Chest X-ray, PA view. Patient: 37 years old, sex M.
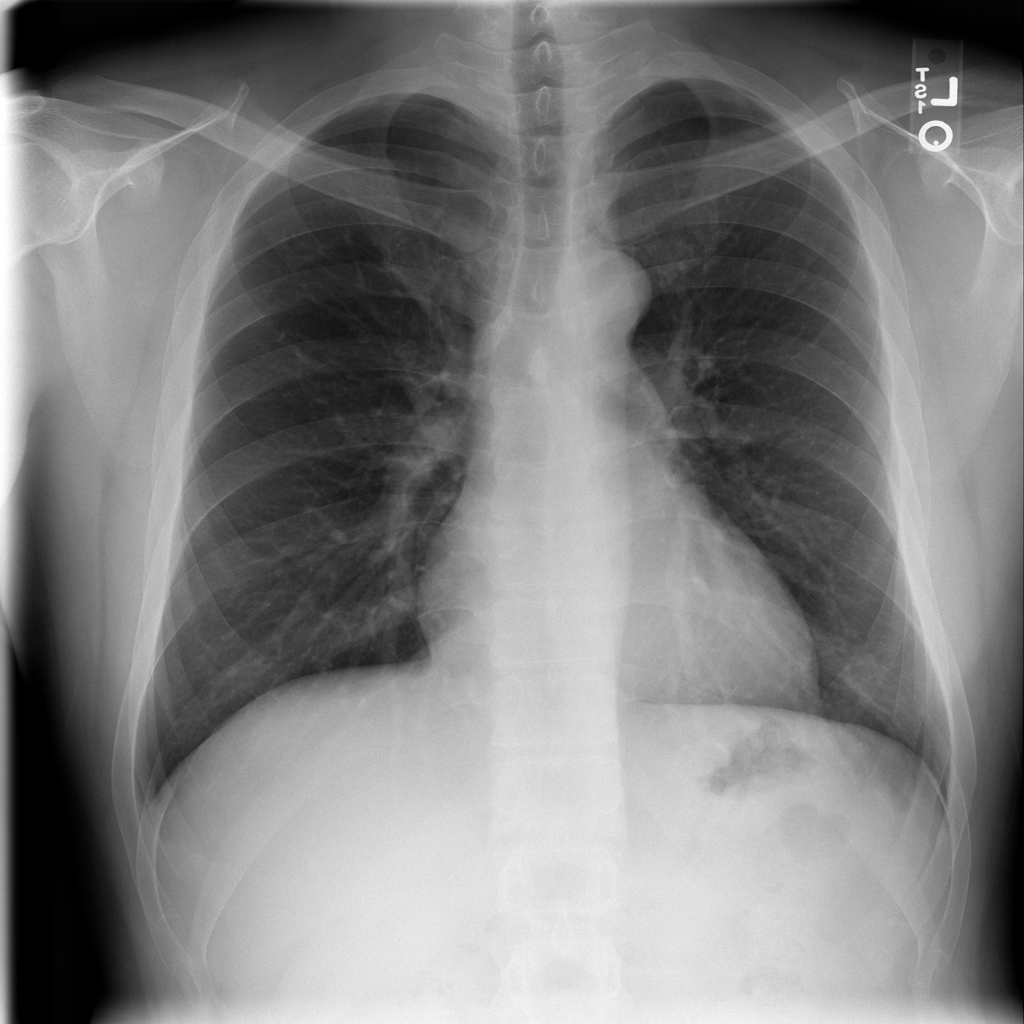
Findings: No Finding